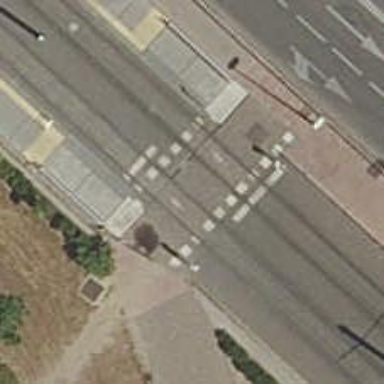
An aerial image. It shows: Crossing for the railway.